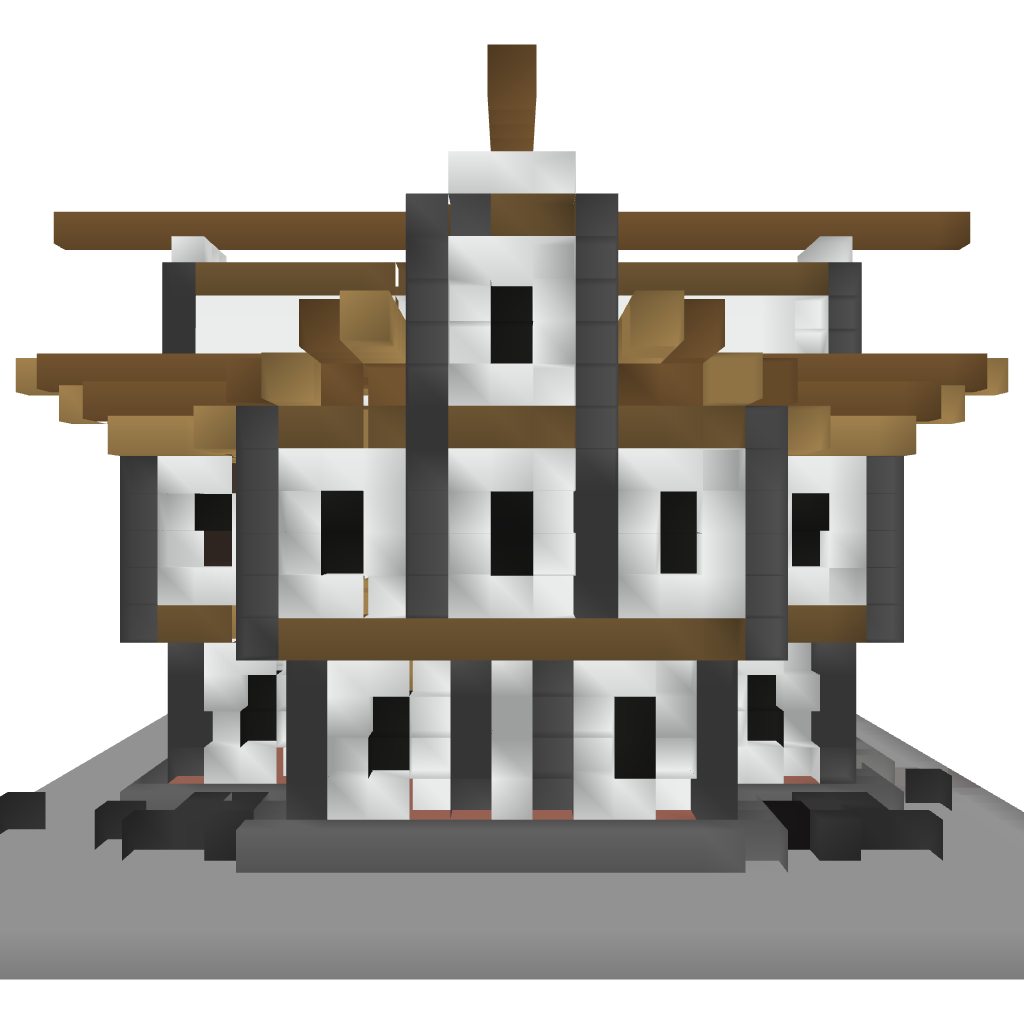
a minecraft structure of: Another Medieval House